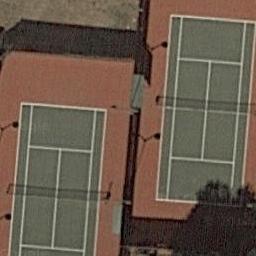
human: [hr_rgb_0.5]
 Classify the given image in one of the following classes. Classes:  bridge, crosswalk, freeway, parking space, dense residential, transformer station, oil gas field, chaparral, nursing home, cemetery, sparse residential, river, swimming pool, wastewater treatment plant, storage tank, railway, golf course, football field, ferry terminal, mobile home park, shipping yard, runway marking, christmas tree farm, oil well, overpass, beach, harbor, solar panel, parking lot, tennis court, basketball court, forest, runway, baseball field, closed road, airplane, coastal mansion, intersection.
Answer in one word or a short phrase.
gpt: tennis court